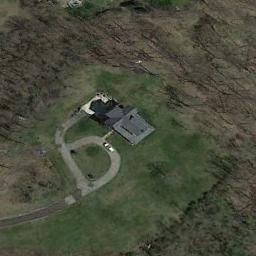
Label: sparse_residential